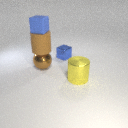
large brown metal sphere in front of small blue metal cube